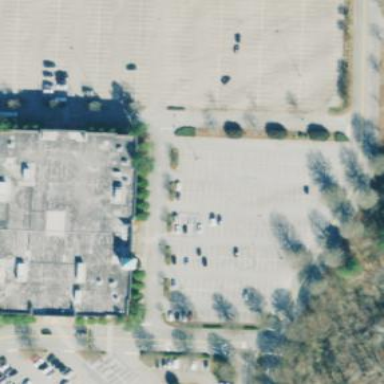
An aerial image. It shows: Parking area with surface.